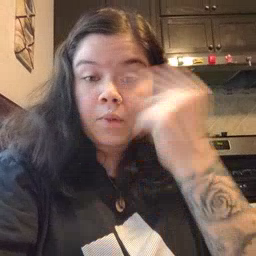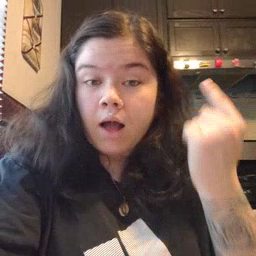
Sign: black